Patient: sex M, age 46
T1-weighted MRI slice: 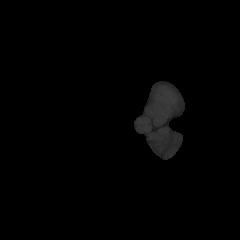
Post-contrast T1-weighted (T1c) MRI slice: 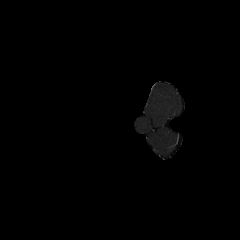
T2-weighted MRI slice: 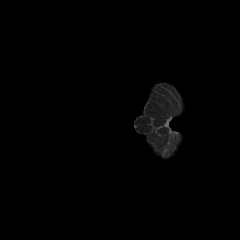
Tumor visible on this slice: no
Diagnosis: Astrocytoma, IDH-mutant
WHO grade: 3